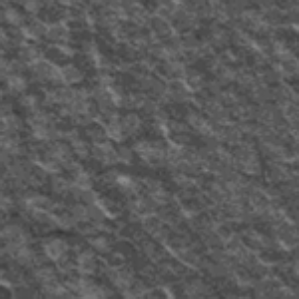
Label: frost